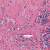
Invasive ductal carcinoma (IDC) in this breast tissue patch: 0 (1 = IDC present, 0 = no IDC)